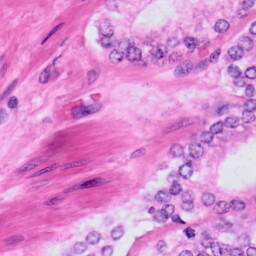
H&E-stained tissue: Prostate